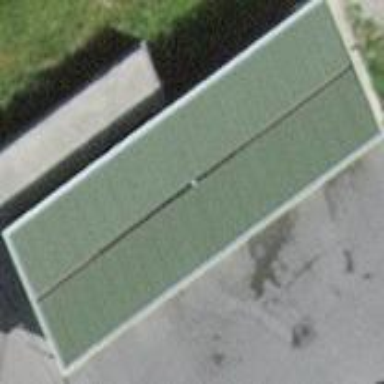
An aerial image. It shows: View of roof of building.